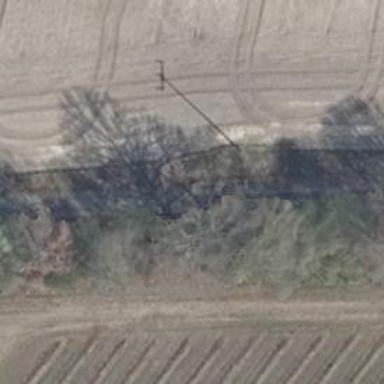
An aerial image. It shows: Minor power line.